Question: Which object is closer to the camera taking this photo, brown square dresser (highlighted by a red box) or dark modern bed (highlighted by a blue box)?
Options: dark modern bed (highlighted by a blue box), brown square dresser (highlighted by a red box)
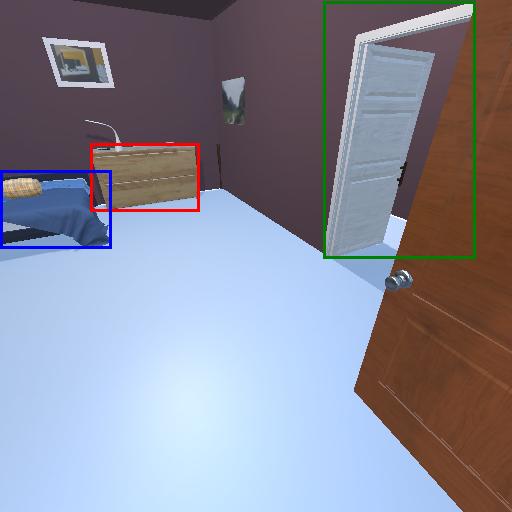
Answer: dark modern bed (highlighted by a blue box)